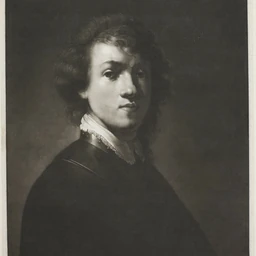
Title: Prince Rupert
Artist: Valentine Green
Caption: prince rupert, mezzotint, paper (fiber product), engraving (printing process), printing, print, prints and drawing, valentine green, a work made of mezzotint in black on cream laid paper, prints and drawings, art institute of chicago